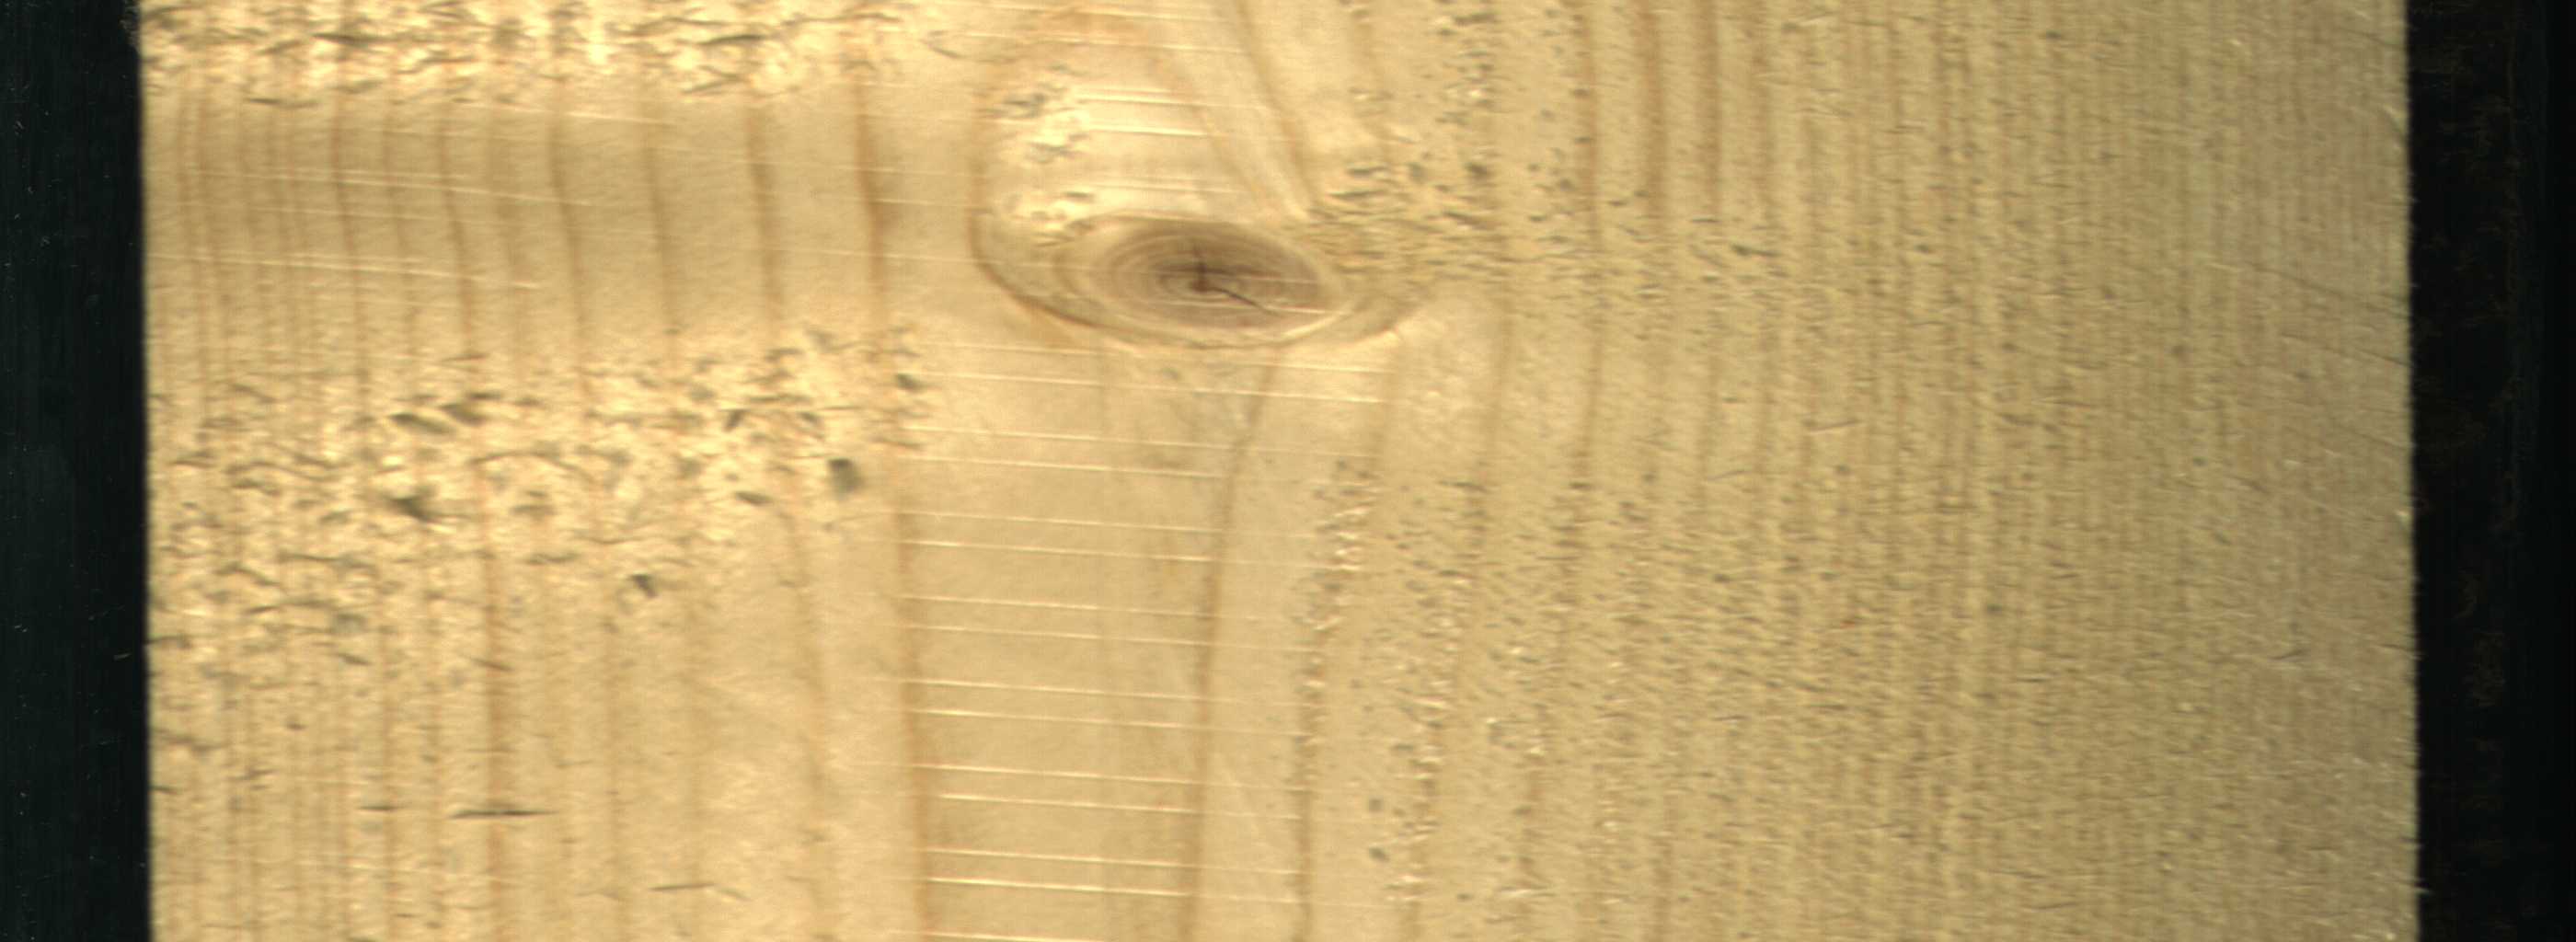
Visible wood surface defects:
Live_Knot